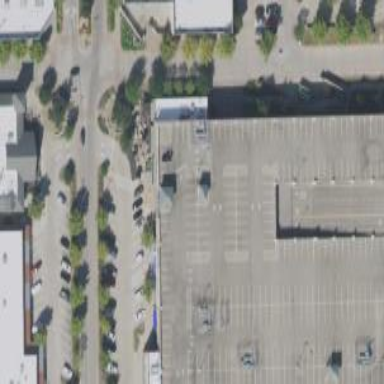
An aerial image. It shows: Multi-storey parking lot located next to retail building with flat roof.